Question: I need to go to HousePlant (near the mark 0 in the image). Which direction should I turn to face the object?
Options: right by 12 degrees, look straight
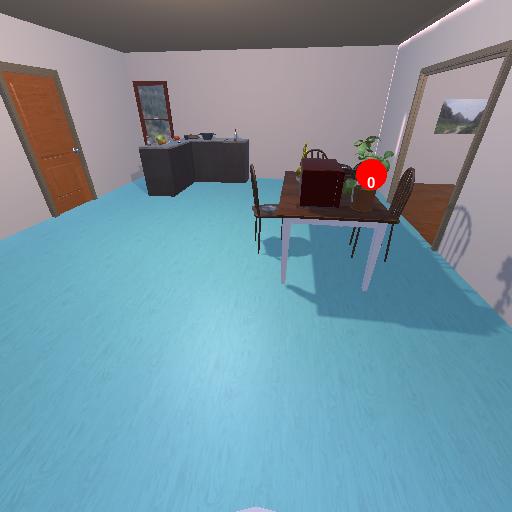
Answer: right by 12 degrees